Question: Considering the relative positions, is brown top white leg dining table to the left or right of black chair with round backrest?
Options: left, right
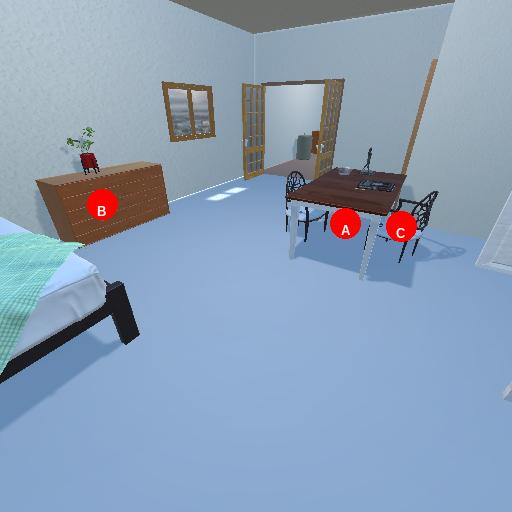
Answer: left